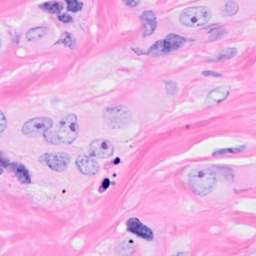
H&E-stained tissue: Breast